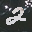
Label: 2